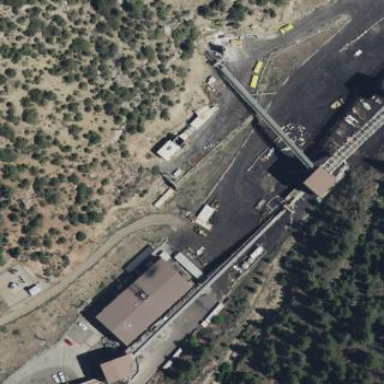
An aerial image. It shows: Historic mine.